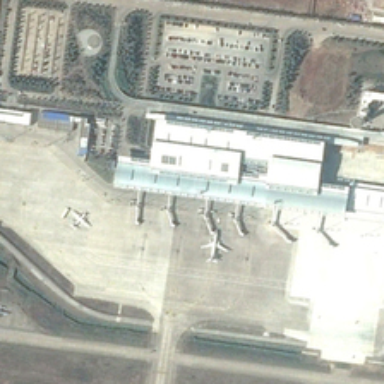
Many of the planes were docked on the wide .